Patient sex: M
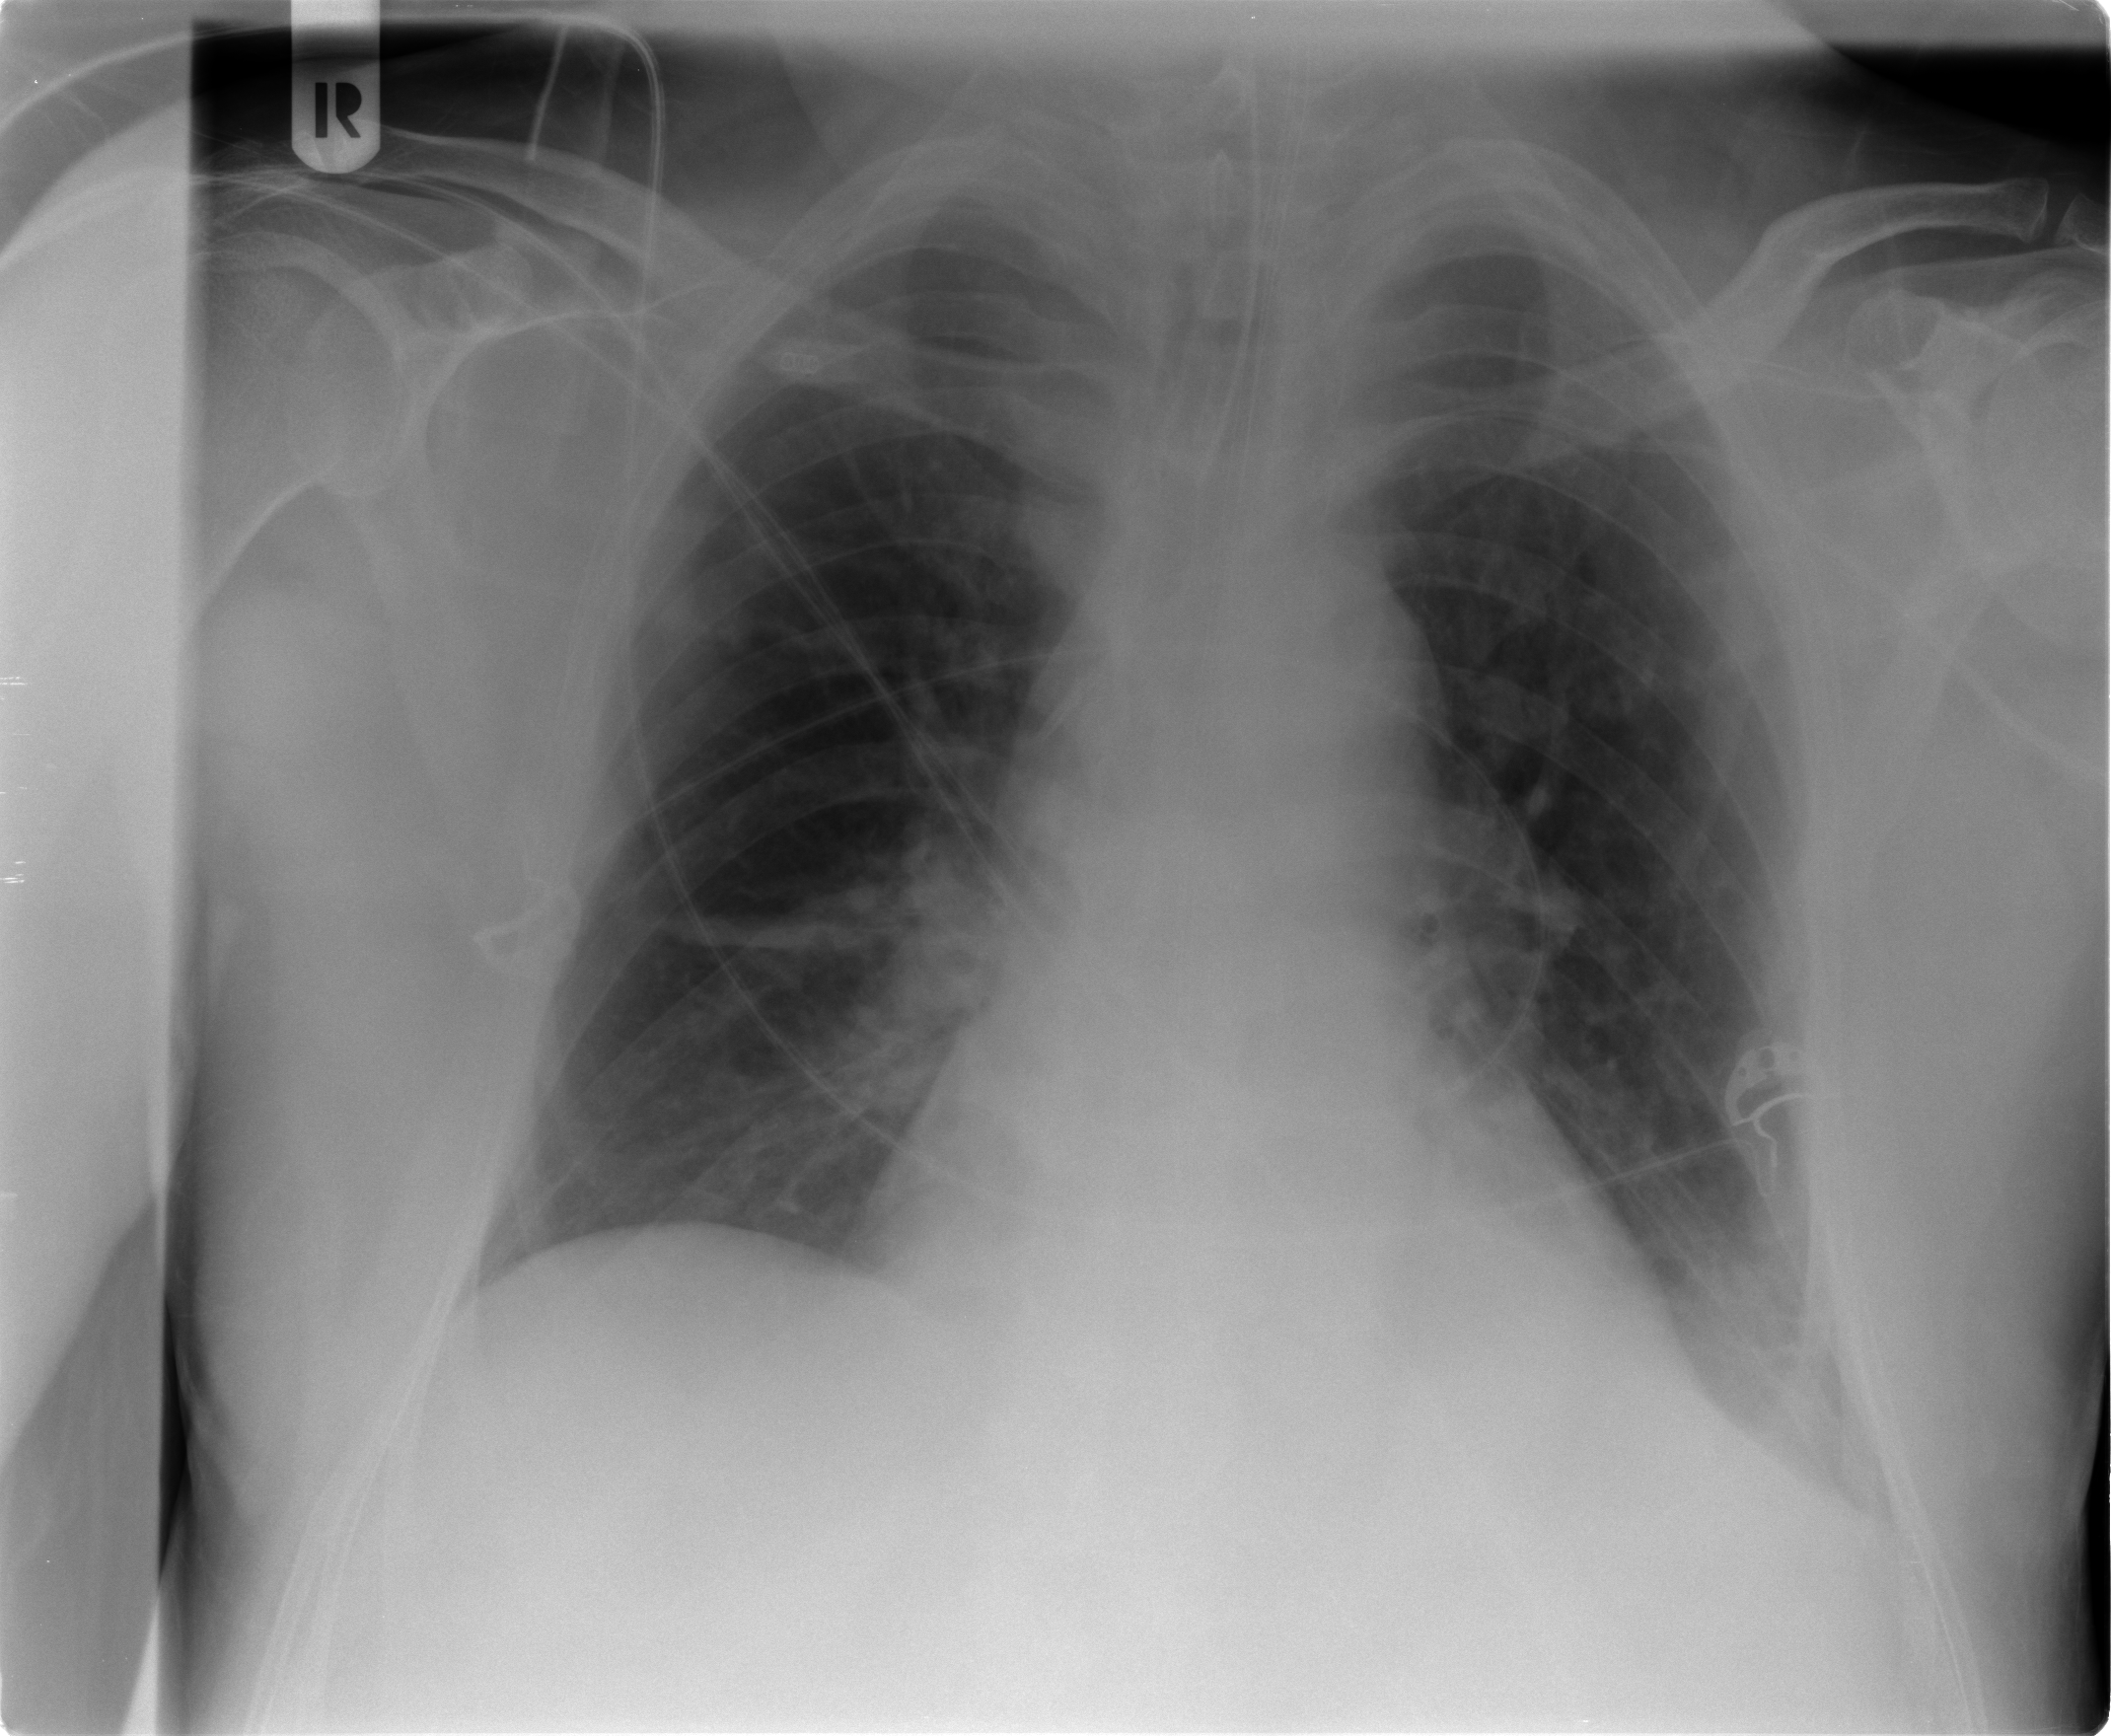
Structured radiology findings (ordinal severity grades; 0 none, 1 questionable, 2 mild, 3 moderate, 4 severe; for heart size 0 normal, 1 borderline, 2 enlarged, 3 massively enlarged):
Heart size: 0
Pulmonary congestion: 0
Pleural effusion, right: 0
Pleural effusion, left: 1
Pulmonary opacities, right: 0
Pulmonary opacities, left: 0
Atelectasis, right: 1
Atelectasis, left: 0